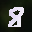
Label: 8